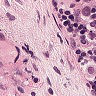
Metastatic tissue present: no